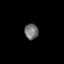
Tissue: prostate
Cell type: T cells
Senescence score: 0.6866
Nuclear area (px): 208
Mean DAPI intensity: 114.611